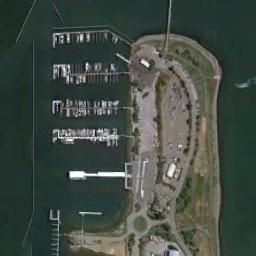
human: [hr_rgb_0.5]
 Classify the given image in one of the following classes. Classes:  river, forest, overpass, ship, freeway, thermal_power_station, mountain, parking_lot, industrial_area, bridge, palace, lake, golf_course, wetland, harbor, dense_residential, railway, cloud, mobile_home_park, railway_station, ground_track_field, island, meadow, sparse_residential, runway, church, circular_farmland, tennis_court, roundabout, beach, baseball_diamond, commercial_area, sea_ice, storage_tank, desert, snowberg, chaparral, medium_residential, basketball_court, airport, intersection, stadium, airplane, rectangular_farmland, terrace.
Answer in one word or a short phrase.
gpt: harbor